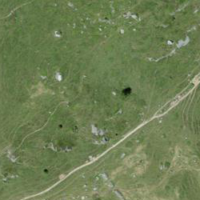
EUNIS habitat code: 26
Species observed at this site:
Colias croceus